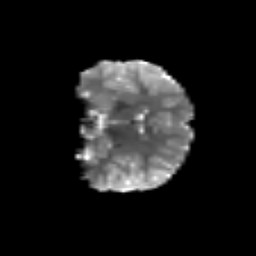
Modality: T2w
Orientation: coronal
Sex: female
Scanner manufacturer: siemens
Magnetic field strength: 3 T
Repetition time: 5 s
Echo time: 0.071 s